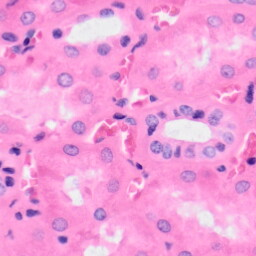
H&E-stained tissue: Kidney